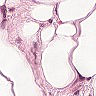
Metastatic tissue present: no